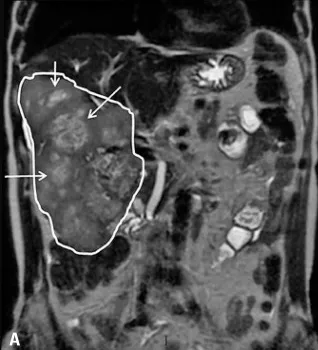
(A) Magnetic resonance imaging of upper abdomen in T2, with no fat saturation, in coronal section, showing bulky hepatic tumor (metastases) located preferably in the right hepatic lobe (white line). Diffuse heterogeneity of coalescent lesions, with high signal central areas (white arrows).
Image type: radiology (mri)